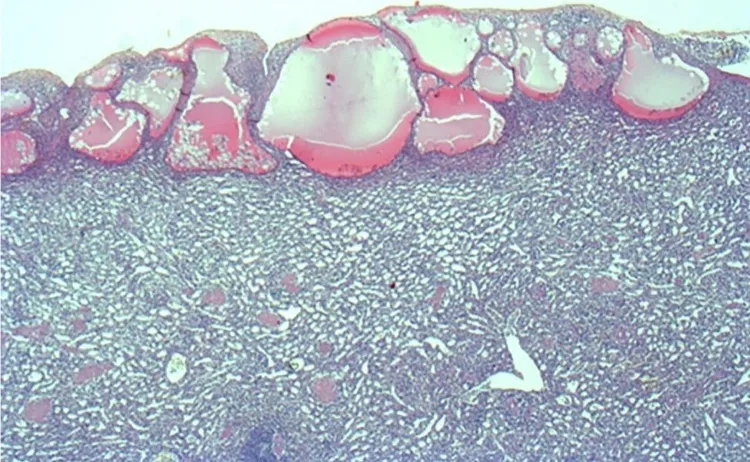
Photomicrograph section of the microcystic splenic lymphangioma (haematoxylin and eosin,orginal magnification x20).
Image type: pathology (h&e)